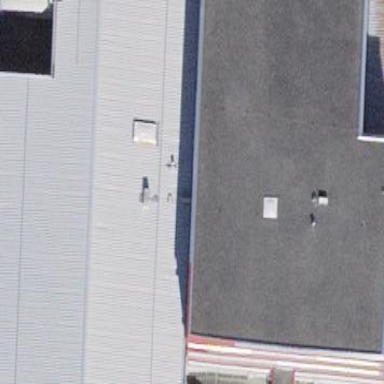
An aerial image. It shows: Industrial building.